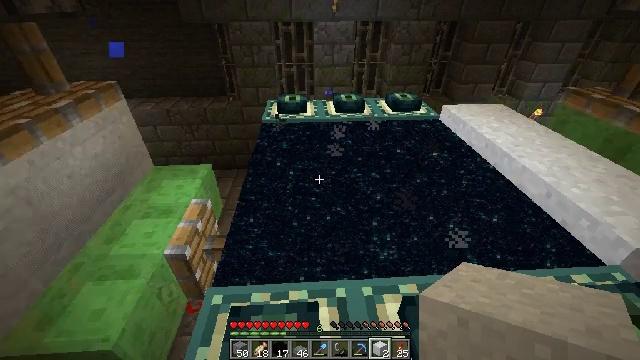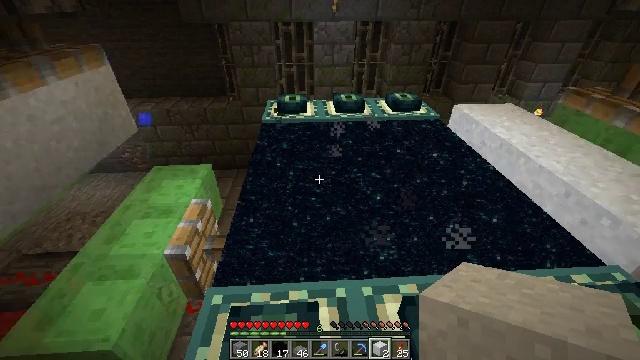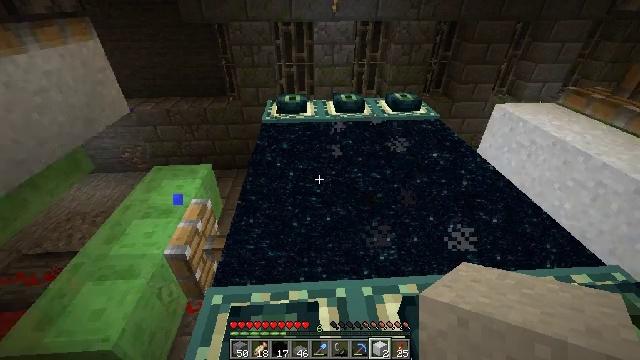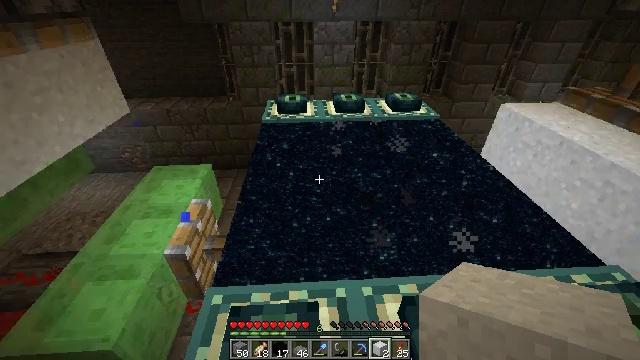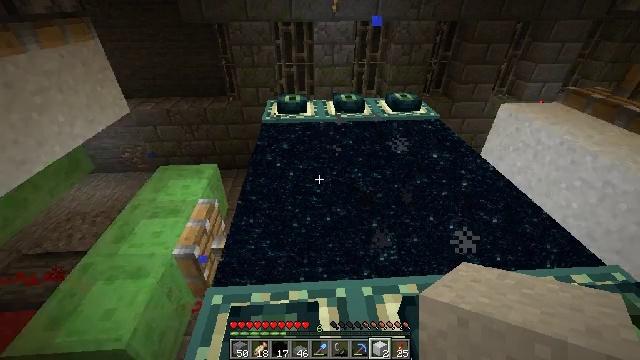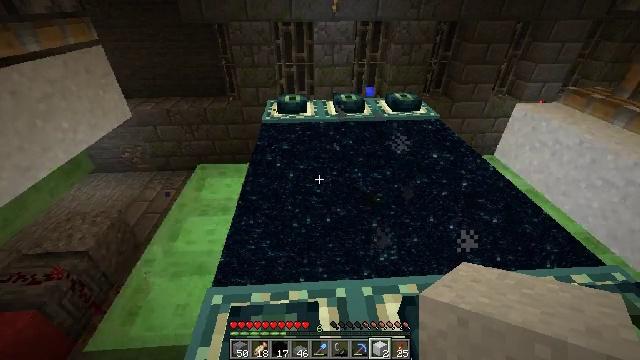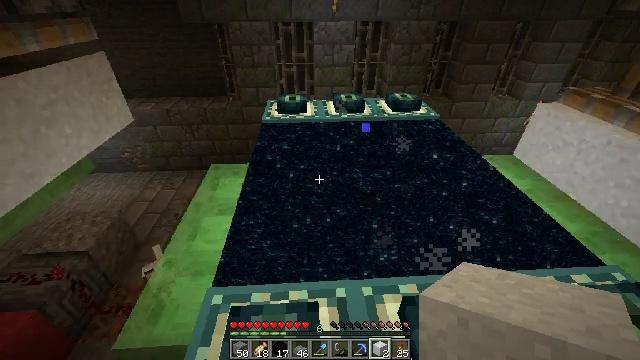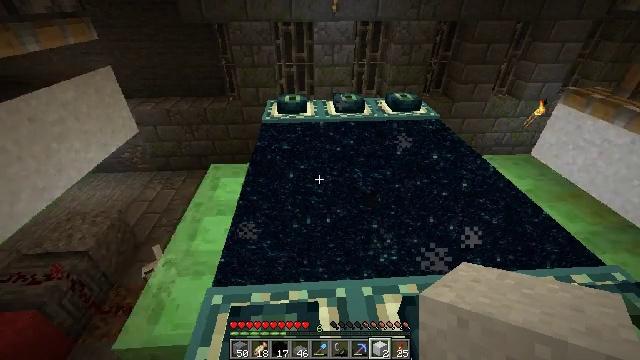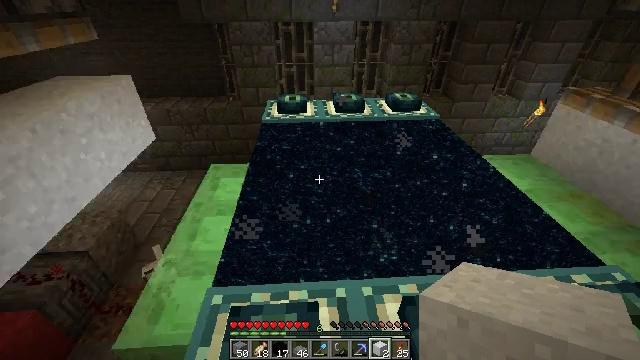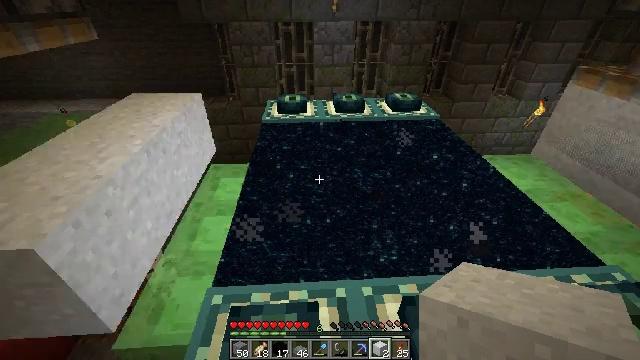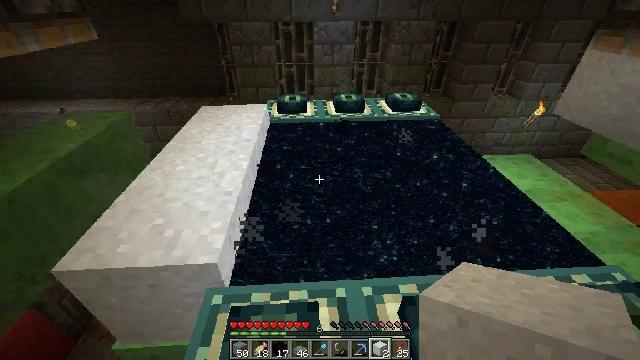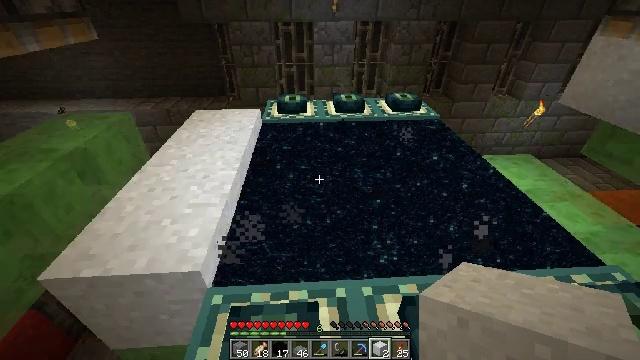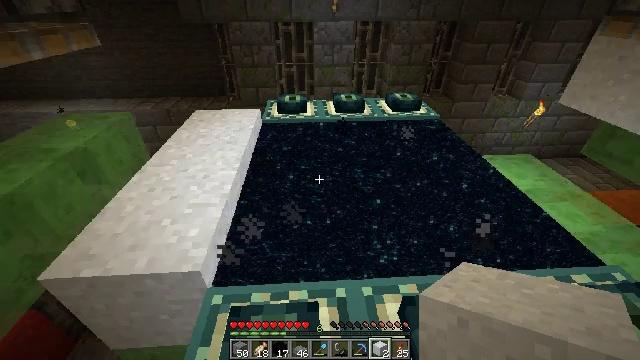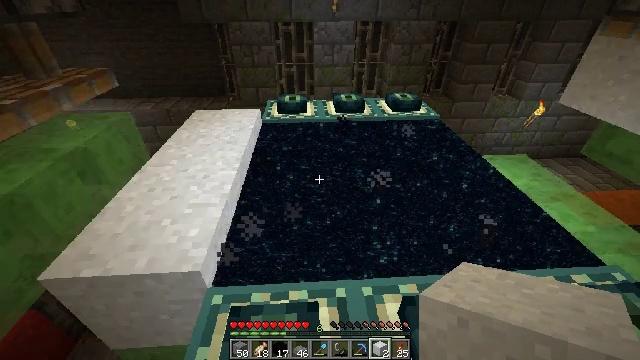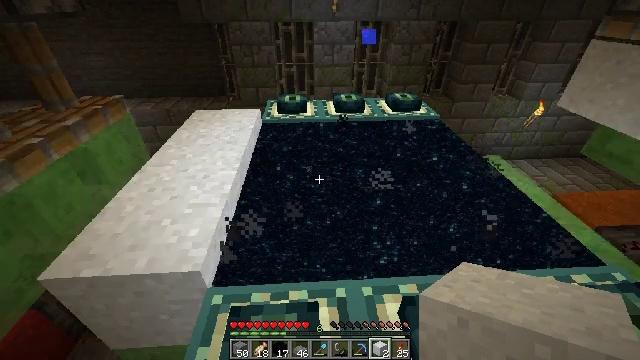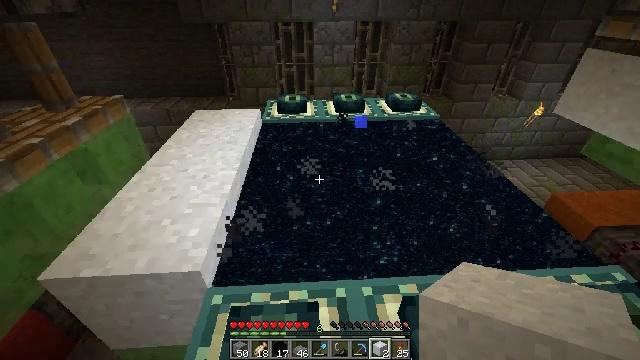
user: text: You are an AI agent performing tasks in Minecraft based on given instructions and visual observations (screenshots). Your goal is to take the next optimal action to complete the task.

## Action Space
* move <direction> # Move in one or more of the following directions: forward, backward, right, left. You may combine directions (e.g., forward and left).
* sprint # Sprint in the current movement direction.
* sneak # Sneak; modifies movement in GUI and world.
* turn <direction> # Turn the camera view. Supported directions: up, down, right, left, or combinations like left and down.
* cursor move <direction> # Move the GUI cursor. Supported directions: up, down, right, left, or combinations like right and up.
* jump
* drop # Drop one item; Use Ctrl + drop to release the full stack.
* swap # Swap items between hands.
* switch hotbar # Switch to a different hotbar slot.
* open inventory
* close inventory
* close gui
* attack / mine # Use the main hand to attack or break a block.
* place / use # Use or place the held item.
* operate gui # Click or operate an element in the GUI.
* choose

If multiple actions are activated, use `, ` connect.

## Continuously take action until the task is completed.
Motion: motion action
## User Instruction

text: Break the white concrete powder block.
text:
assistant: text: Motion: no_op
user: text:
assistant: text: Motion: no_op
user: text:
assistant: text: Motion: no_op
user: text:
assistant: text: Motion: no_op
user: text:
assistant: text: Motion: no_op
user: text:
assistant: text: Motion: no_op
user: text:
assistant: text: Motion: no_op
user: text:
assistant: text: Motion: no_op
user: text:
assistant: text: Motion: no_op
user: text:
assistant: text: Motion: no_op
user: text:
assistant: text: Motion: no_op
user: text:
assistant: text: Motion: no_op
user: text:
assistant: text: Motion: no_op
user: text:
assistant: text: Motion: no_op
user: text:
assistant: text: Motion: no_op
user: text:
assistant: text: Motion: no_op
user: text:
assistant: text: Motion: no_op
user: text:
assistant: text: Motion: no_op
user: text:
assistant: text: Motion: no_op
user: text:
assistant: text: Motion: no_op
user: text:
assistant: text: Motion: no_op
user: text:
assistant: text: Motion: no_op
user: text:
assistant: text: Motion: no_op
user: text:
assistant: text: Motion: no_op
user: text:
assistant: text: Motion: no_op
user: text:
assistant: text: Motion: no_op
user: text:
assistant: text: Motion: no_op
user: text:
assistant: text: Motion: no_op
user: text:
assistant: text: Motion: no_op
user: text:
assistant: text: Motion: no_op